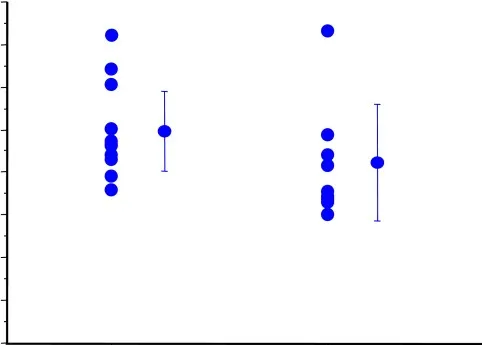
Variation in planning treatment volume (PTV) in pituitary adenoma and meningioma cases.
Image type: pathology (giemsa)